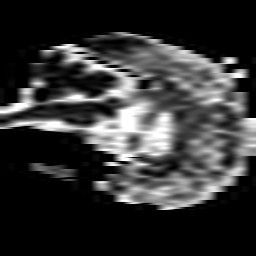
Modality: ADC
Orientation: sagittal
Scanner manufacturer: philips
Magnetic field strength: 1.5 T
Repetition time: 2.887 s
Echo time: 0.06175 s